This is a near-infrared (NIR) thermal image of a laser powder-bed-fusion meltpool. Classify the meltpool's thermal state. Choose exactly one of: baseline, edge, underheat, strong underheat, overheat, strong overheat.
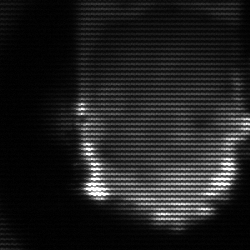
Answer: baseline